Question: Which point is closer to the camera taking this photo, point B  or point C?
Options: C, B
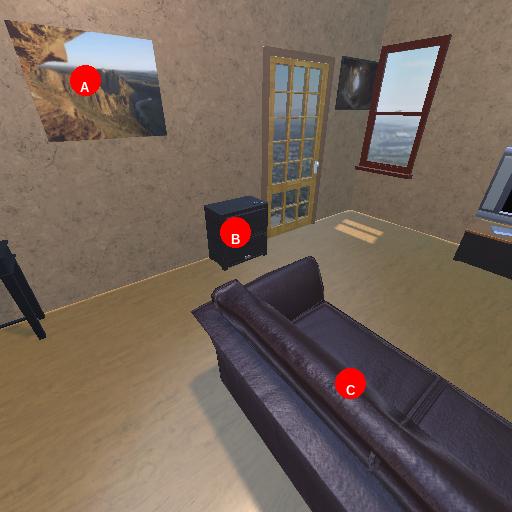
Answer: C